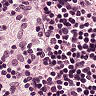
Metastatic tissue present: no